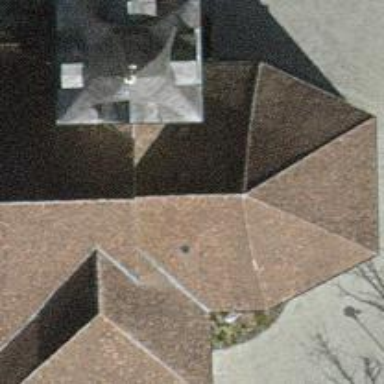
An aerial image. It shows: View of roof edge.